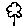
Label: flower